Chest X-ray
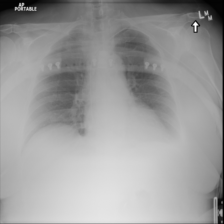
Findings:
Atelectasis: negative
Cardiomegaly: negative
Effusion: negative
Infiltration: negative
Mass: negative
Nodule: negative
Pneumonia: negative
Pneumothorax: negative
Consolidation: negative
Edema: negative
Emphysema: negative
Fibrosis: negative
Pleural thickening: negative
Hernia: negative